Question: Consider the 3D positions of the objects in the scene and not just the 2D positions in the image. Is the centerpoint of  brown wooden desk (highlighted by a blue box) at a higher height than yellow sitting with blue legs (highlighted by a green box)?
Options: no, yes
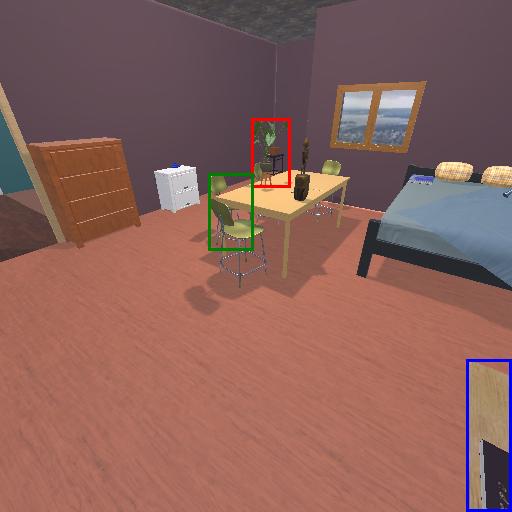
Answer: no